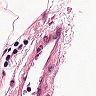
Metastatic tissue present: no